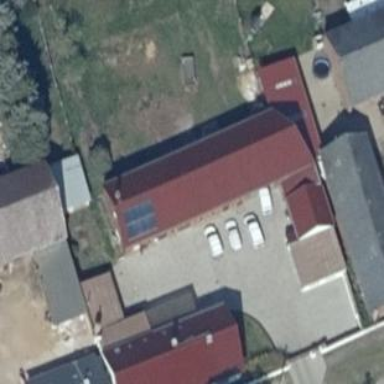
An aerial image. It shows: Building with gabled roof oriented along the structure. The roof is maroon in color.